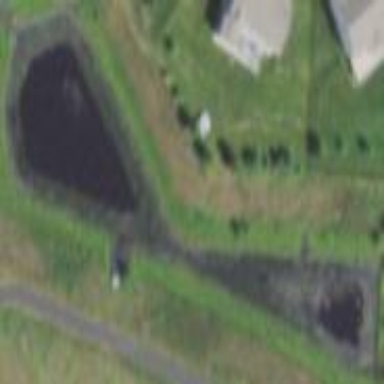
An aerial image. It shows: Peaceful pond surrounded by nature.